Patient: sex M, age 43
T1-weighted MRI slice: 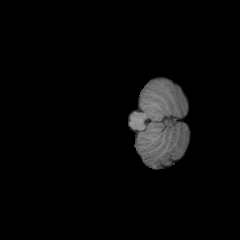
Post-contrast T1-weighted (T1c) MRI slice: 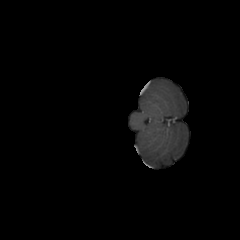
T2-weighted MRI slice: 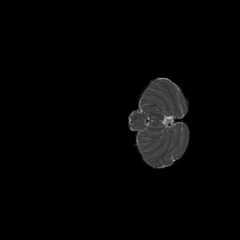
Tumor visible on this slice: no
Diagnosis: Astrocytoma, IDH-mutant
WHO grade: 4